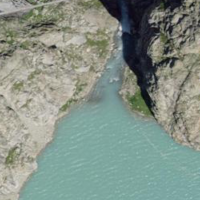
EUNIS habitat code: 48
Species observed at this site:
Pyrrhocorax graculus